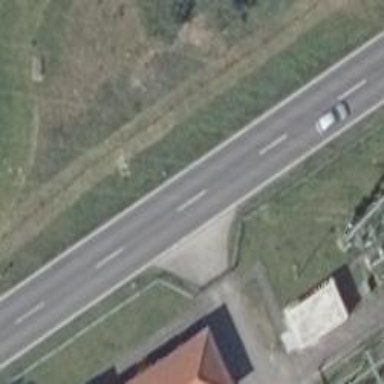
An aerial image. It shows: Secondary road with asphalt surface.